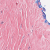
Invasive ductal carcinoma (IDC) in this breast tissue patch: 0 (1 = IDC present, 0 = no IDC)